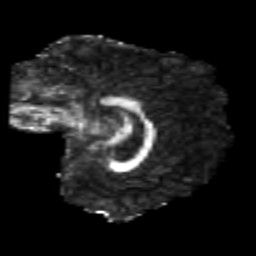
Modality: FA
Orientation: sagittal
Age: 23
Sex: female
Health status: healthy
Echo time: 0.074 s